Interaction volume radius: 10 \u00c5
Interaction volume height: 20 \u00c5
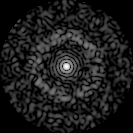
Disorder parameter: 0.8331